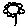
Label: flower